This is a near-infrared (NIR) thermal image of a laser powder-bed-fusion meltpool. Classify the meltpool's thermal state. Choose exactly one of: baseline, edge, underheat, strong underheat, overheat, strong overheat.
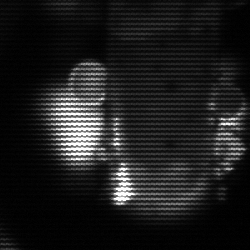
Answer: strong underheat